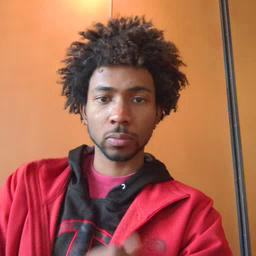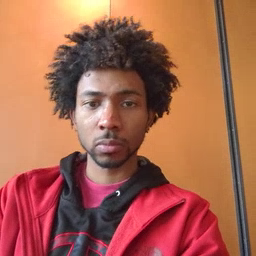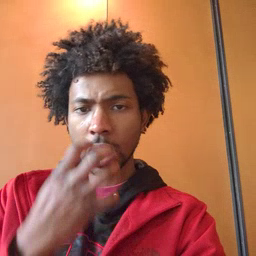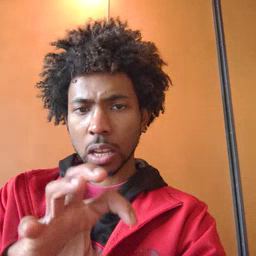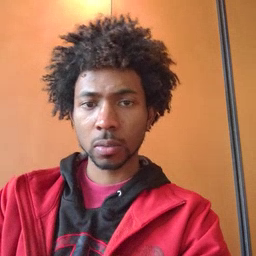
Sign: hot